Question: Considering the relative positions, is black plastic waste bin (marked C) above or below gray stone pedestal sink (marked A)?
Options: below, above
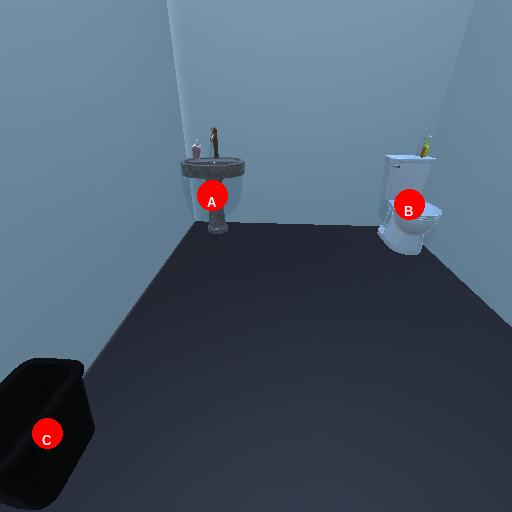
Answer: below